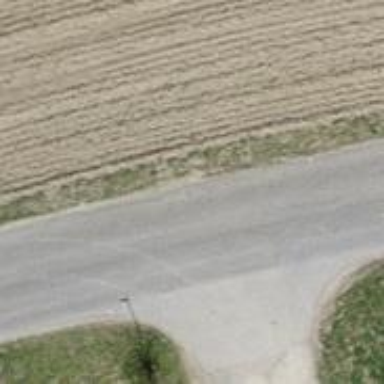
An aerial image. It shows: Tertiary road with asphalt surface.